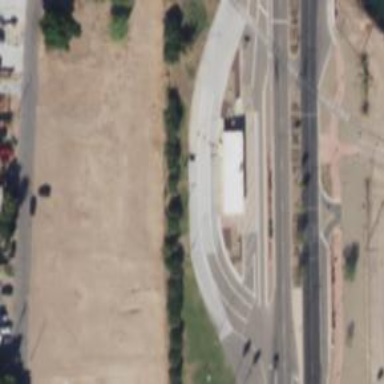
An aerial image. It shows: Primary link road with asphalt surface.